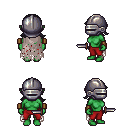
a pixel art fantasy rpg character, female body template, orc, green skin, gray tattered cape, red pants, raven loose hair, metal helm, leather bracers, dagger, four views (front, back, left, right), 2x2 character sprite sheet, small pixel art, hard edges, no anti-aliasing